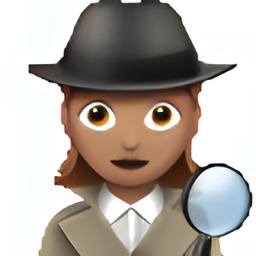
Name: female sleuth type 4
Emoji: 🕵🏽‍♀️
Group: People & Body
Sub-group: person-role